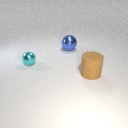
large brown rubber cylinder in front of small cyan metal sphere